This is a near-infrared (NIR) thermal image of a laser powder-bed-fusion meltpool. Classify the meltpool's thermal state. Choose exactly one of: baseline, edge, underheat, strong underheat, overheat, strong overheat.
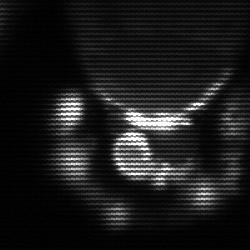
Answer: edge